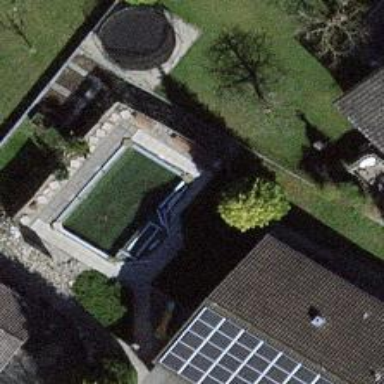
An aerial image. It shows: Swimming pool located in leisure land.